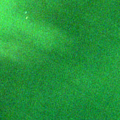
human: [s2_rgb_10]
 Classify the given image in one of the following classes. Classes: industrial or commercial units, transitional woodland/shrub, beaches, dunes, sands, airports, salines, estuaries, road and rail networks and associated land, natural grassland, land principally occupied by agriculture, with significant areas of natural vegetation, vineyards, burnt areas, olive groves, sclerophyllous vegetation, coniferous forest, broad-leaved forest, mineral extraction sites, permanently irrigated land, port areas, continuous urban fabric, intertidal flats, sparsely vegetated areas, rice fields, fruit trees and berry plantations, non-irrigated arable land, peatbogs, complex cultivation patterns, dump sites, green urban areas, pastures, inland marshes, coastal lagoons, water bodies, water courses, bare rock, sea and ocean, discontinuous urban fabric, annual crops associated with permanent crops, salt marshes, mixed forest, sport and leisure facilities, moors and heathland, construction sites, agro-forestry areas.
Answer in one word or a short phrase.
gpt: coastal lagoons